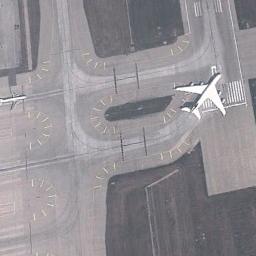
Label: airplane